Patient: sex M, age 57
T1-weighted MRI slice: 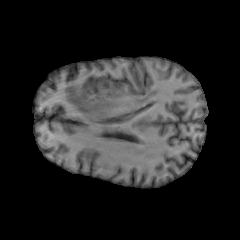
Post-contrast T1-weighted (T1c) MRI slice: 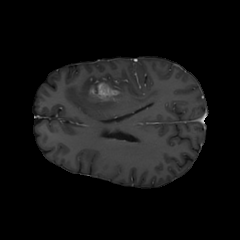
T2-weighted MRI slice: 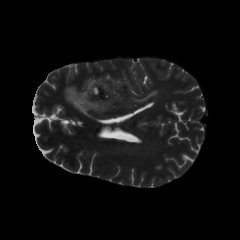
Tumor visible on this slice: yes
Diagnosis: Glioblastoma, IDH-wildtype
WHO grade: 4